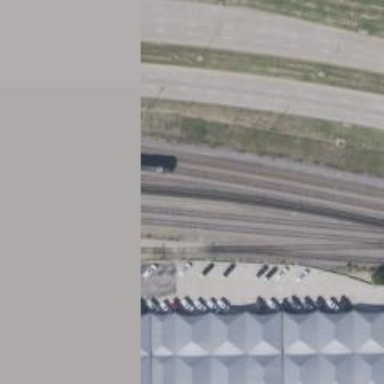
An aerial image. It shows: Abandoned railway yard.